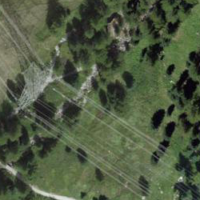
EUNIS habitat code: 26
Species observed at this site:
Motacilla cinerea